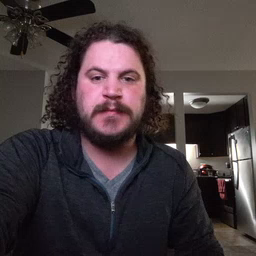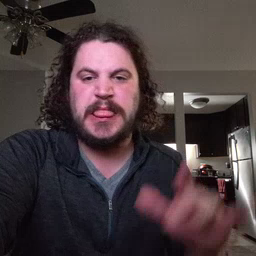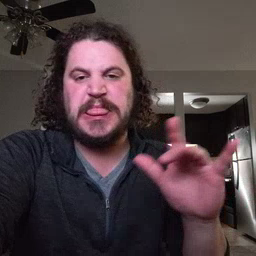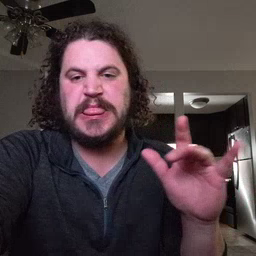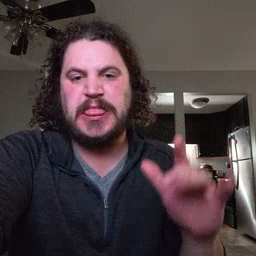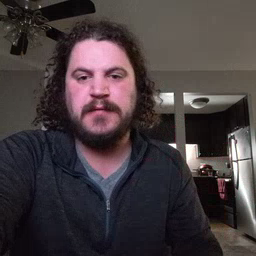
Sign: yucky